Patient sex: F
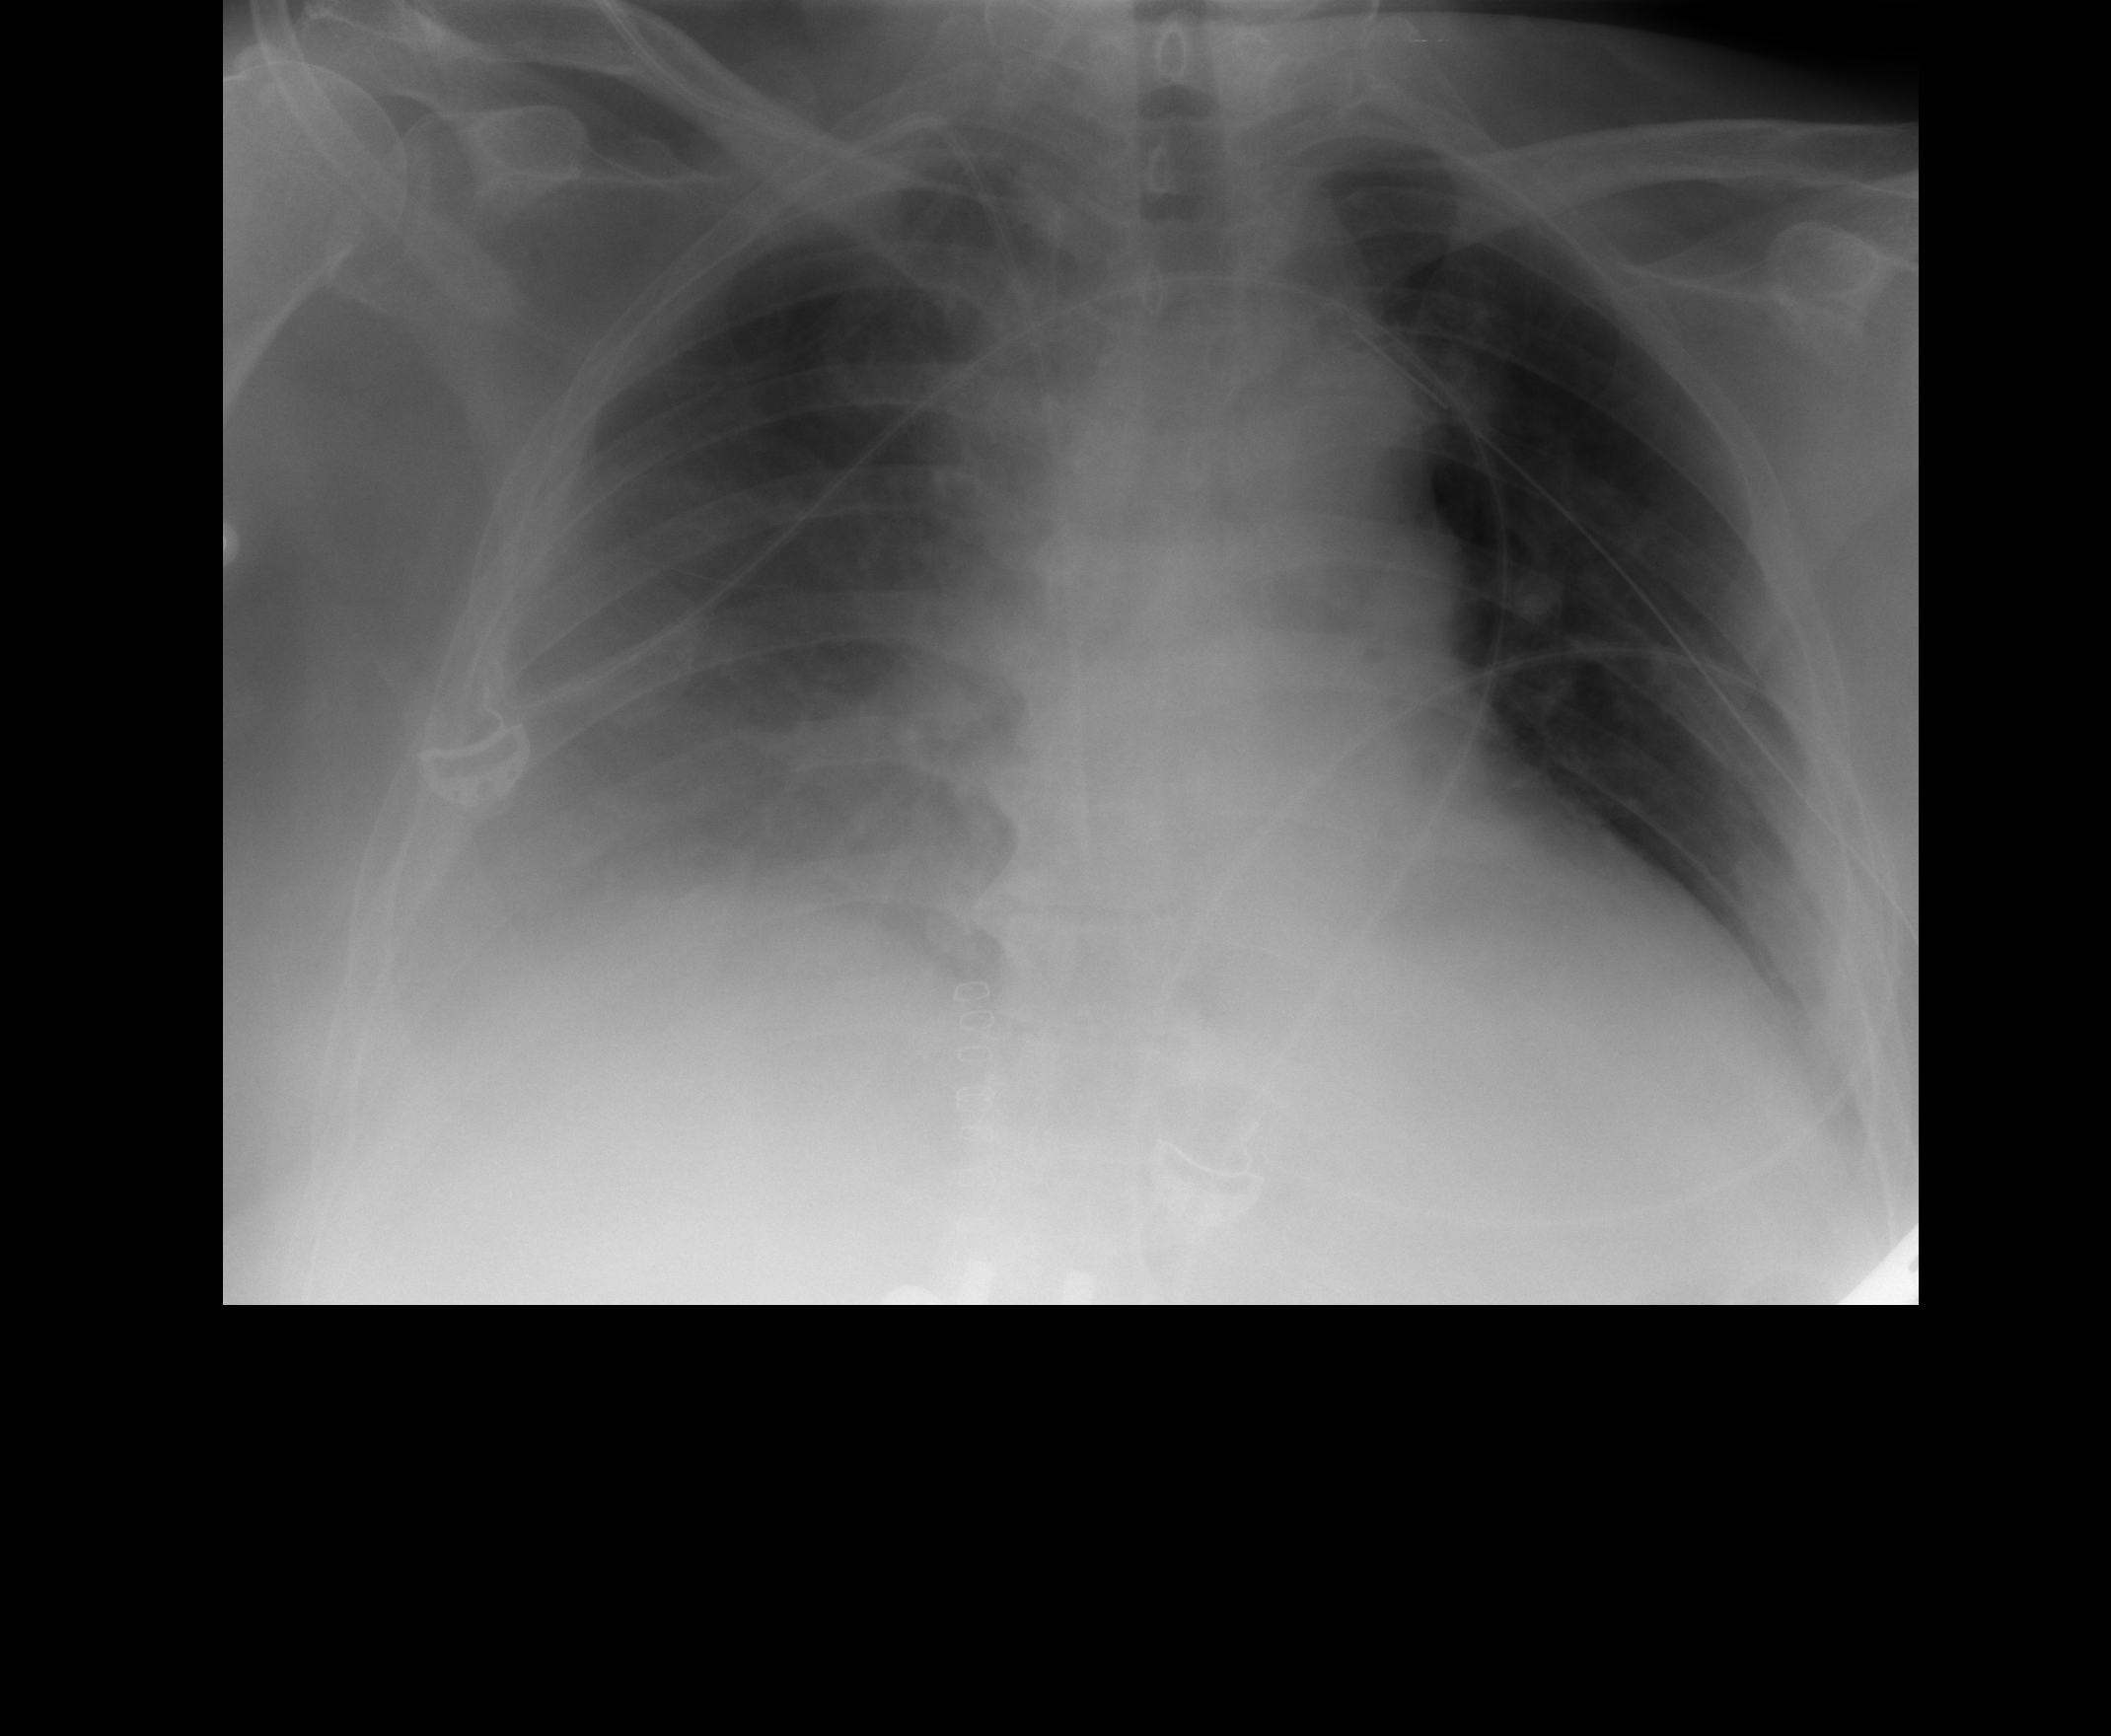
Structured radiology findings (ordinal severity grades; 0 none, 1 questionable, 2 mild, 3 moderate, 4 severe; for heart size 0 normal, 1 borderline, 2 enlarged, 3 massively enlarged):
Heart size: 0
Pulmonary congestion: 0
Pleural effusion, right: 3
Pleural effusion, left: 1
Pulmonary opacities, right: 0
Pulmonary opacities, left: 0
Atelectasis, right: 2
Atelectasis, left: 0